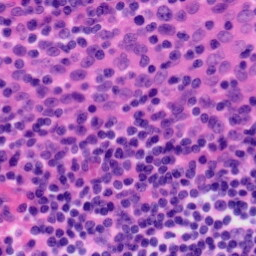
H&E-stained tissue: Tonsil